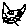
Label: cat